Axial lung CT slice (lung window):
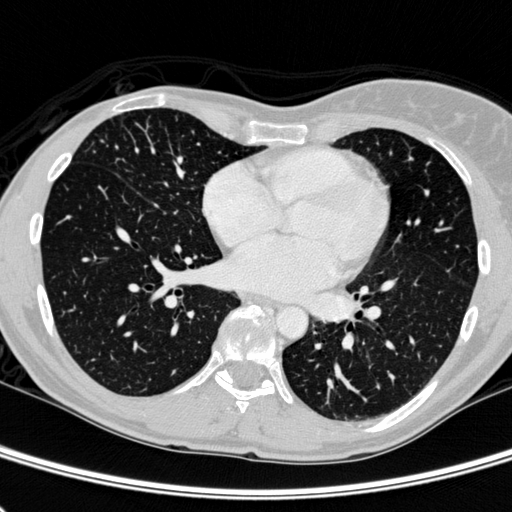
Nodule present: no